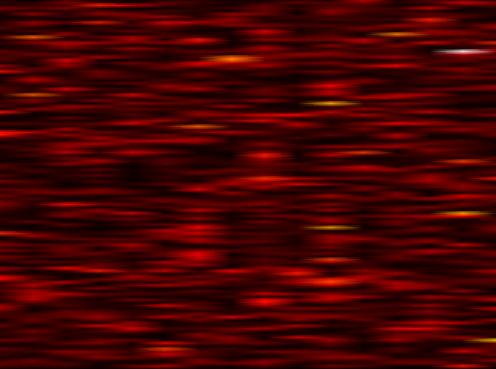
Label: OFDM